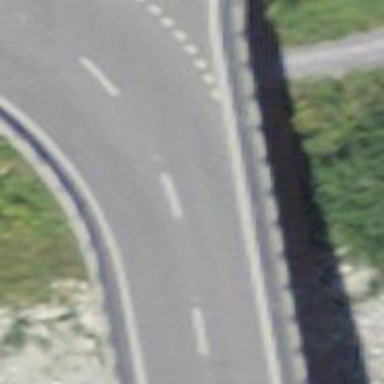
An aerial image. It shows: Secondary road crossing bridge with beam structure. The surface of the bridge is asphalt.